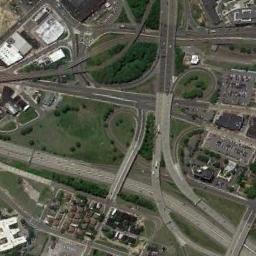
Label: overpass